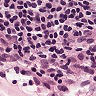
Metastatic tissue present: no